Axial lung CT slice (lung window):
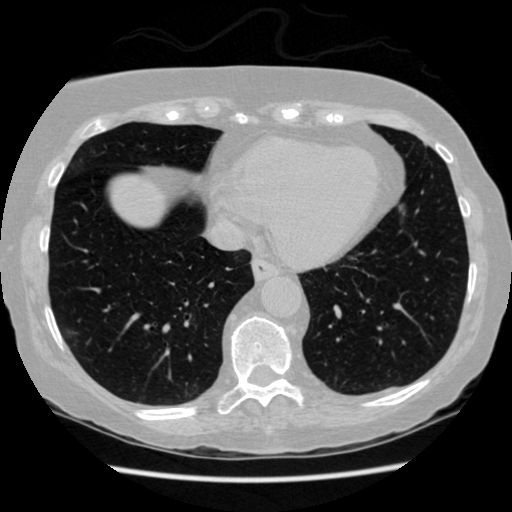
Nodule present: no